Question: I have QListView and QTabWidget inside QSplitter. QListView is using custom model and custom delegates. In delegate I reimplemented paint and sizeHint methods. But when I resize view - height of elements doesn't recalculated. How can I fix it?
Sample images:

In google I found that it is possible to <URL> from the model, but I want only current view to be updated, because content of model doesn't change.
Delegate code:
'''
void ChatItemDelegate::paint( QPainter *painter, const QStyleOptionViewItem& option, const QModelIndex& index ) const
{
painter->save();
ChatItem *item = static_cast< ChatItem * >( index.internalPointer() );
QTextDocument doc;
doc.setHtml( item->htmlText() );
doc.setTextWidth( option.rect.width() );
QRect clip( 0, 0, option.rect.width(), option.rect.height() );
painter->translate( option.rect.topLeft() );
QColor bgColor = index.row() % 2 ? QColor( 255, 0, 0, 40 ) : QColor( 0, 255, 0, 40 );
painter->fillRect( clip, bgColor );
doc.drawContents( painter, clip );
qDebug() << "paint: " << option.rect.width() << " idx: " << index.row();
painter->restore();
}
QSize ChatItemDelegate::sizeHint( const QStyleOptionViewItem& option, const QModelIndex& index ) const
{
ChatItem *item = static_cast< ChatItem * >( index.internalPointer() );
QTextDocument doc;
doc.setHtml( item->htmlText() );
doc.setTextWidth( option.rect.width() );
qDebug() << "hint: " << option.rect.width() << " idx: " << index.row();
return doc.size().toSize();
}
'''
<URL>
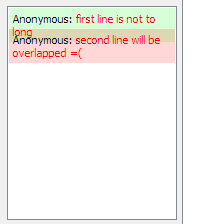
Answer: After digging in Qt source code, I found that <URL> function is solving the issue on my side.